Question: I'm trying to arrange images like the picture below? I'm already try float left, but it didn't display as picture below.

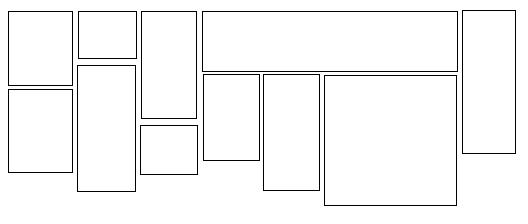
Answer: CSS can't do it, you need JavaScript.
Specifically <URL>.
Alternatively, if you'd prefer to stick to raw JavaScript, you can use <URL>.
Take a look at the images demo: <URL>